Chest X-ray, PA view. Patient: 66 years old, sex F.
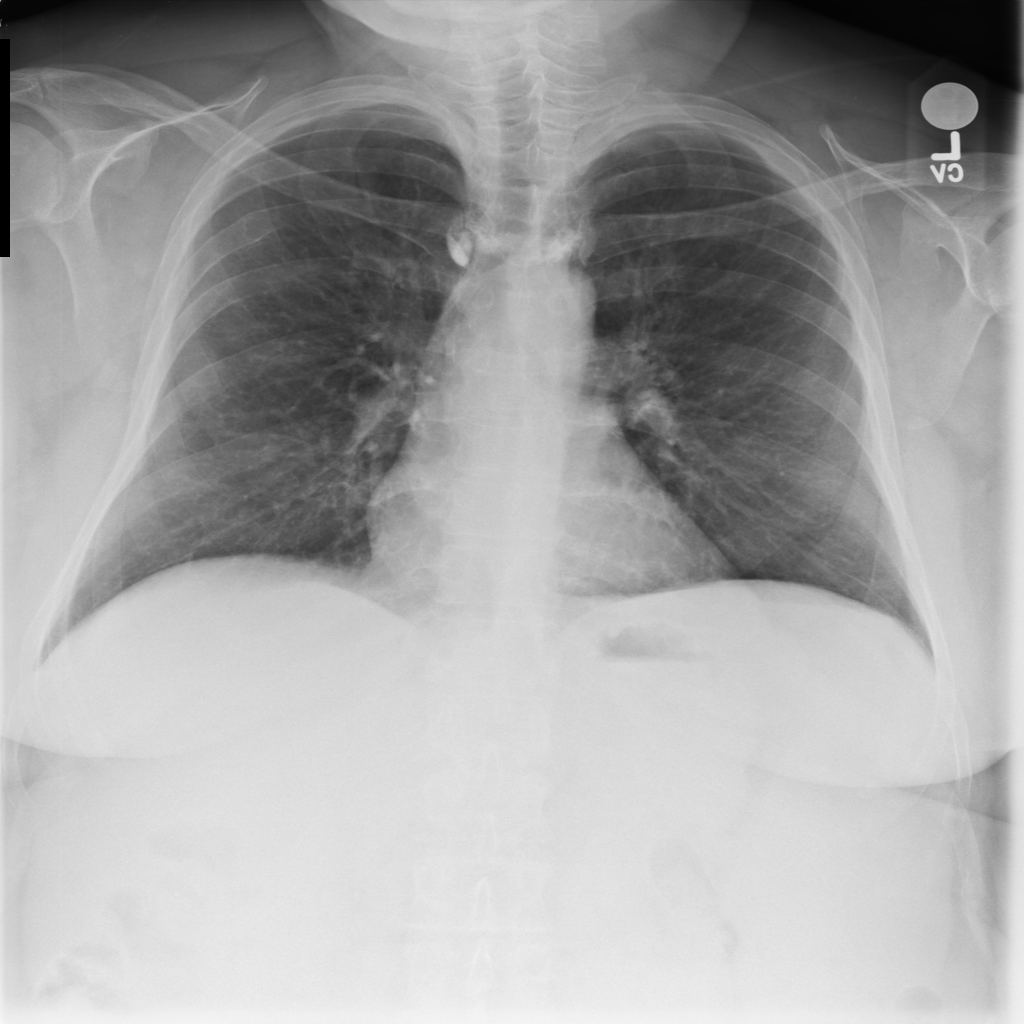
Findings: No Finding